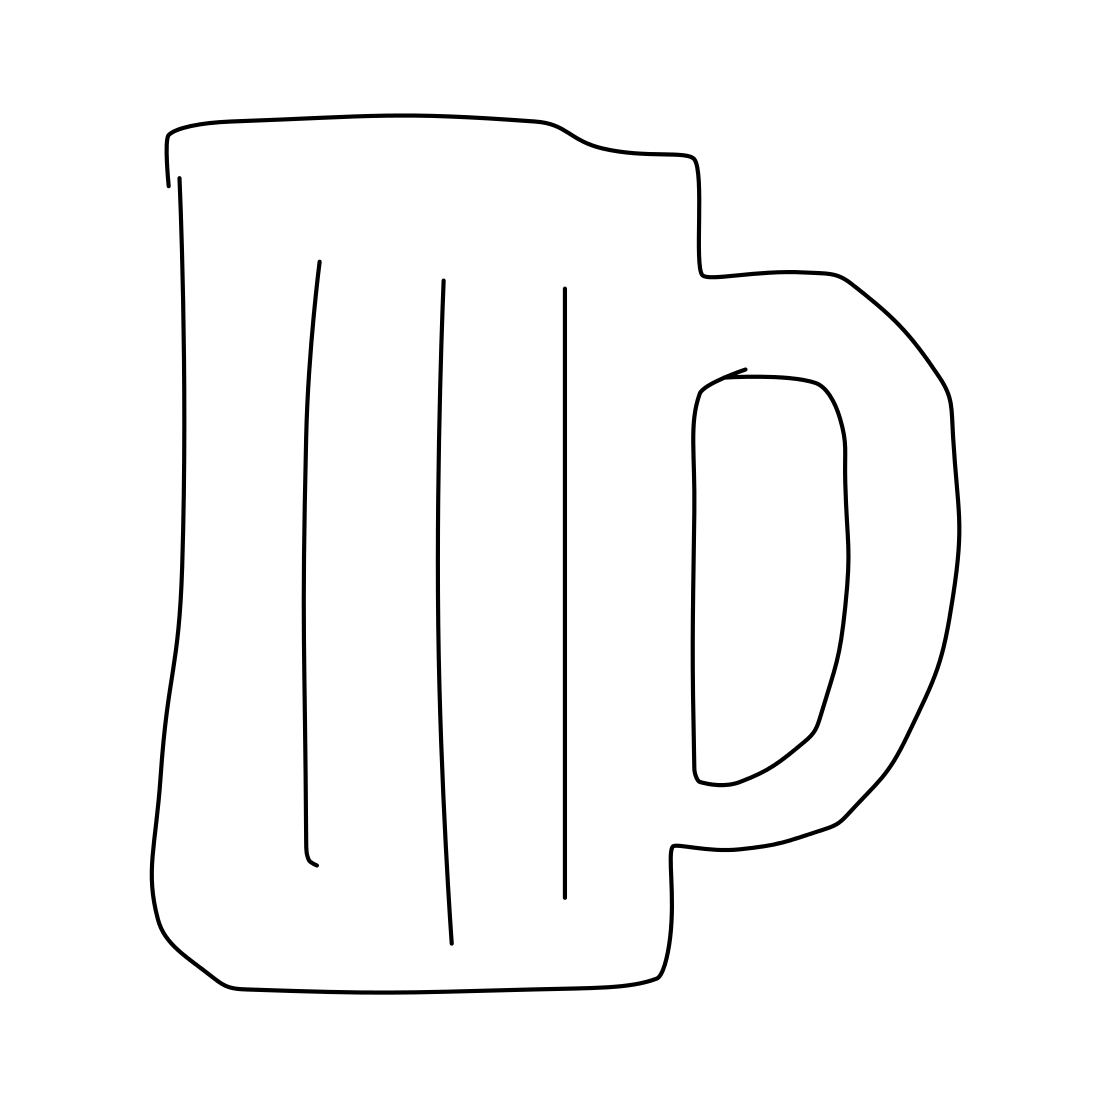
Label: beer-mug